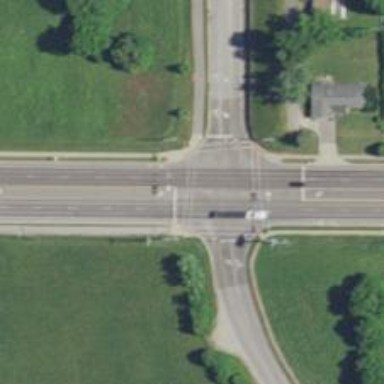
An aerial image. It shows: Crossing on the road with line markings.